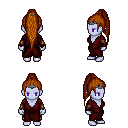
a pixel art fantasy rpg character, female body template, dark elf, purple skin, red robe, gold greaves, brunette extra-long topknot hairstyle, iron tiara, leather bracers, four views (front, back, left, right), 2x2 character sprite sheet, small pixel art, hard edges, no anti-aliasing